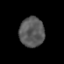
Tissue: prostate
Cell type: Myeloid cells
Senescence score: 0.3201
Nuclear area (px): 724
Mean DAPI intensity: 89.341